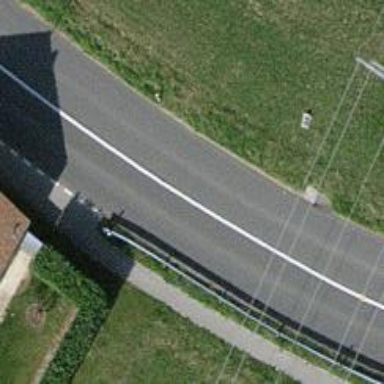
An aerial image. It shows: Secondary road with asphalt surface.